Interaction volume radius: 5 \u00c5
Interaction volume height: 30 \u00c5
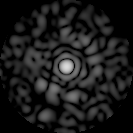
Disorder parameter: 0.8198